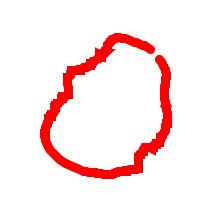
Shape: circle